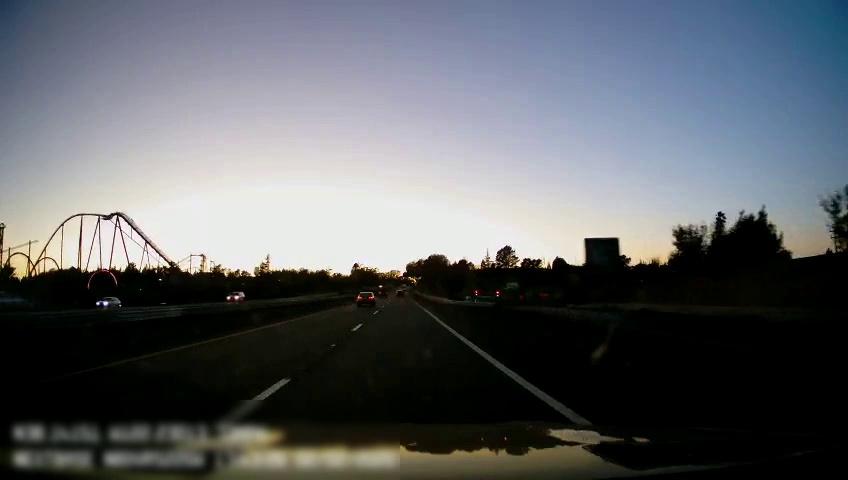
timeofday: Dusk/Dawn/Twilight
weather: Sunny
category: Drivable Space
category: Vehicles | Car
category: Vehicles | SUV
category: Vehicles | SUV
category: Lanes | Alternate Lane
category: Lanes | Current Lane
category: Lanes | Alternate Lane